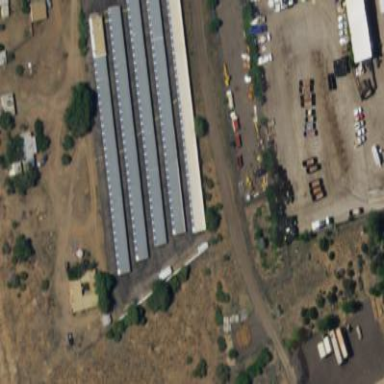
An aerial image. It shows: Industrial area used for storage.